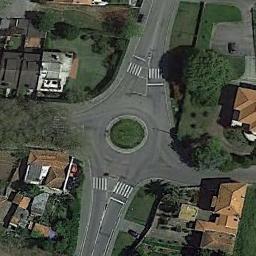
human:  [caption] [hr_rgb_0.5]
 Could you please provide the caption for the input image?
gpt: There are many buildings and some trees and a large lawn around the roundabout with four roads .

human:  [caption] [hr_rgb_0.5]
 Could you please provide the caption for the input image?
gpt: Many buildings of different shapes are around the roundabout .

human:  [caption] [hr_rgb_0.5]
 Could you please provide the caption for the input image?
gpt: The roundabout is on the grass next to trees and buildings .

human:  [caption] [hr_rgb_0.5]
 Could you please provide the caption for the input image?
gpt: The roundabout with four exits and entrances is in the residential area .

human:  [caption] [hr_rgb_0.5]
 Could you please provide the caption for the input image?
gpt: There are some green trees and buildings near the roundabout .